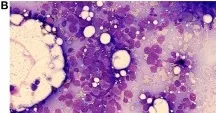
(B,E) (after one cycle of AZA) demonstrate a hypercellular marrow with ~50% of the previously described leukemic blasts (progressive disease).
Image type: pathology (giemsa)